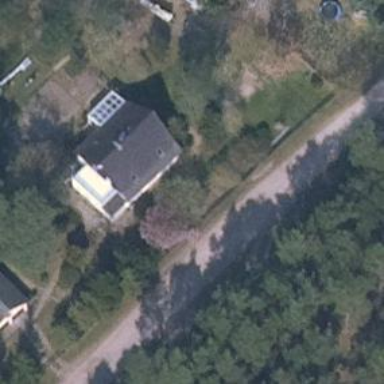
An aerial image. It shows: Detached building with gabled roof.